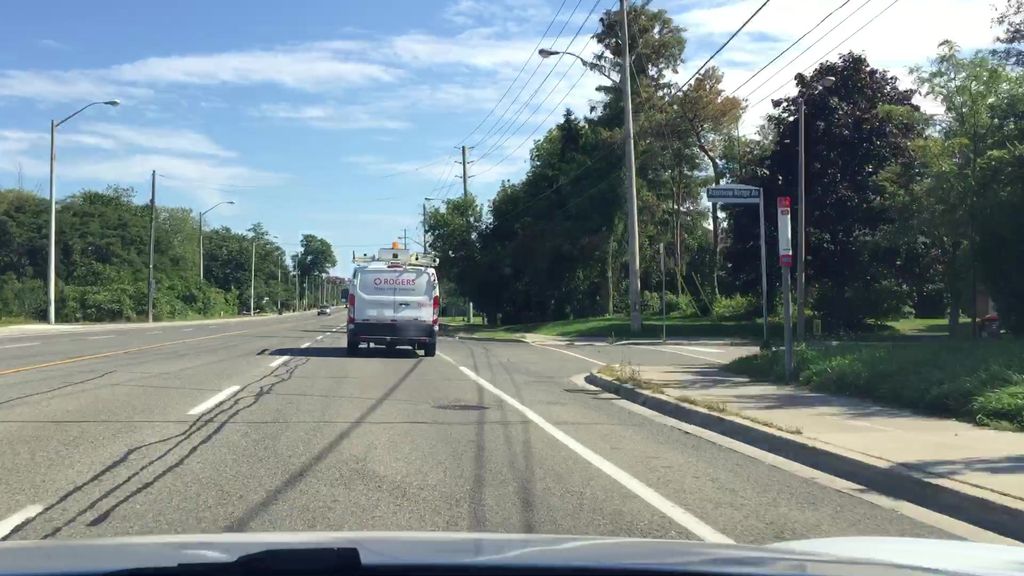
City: toronto